Field crop: maize
Growth stage: 1
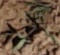
Species: lolium